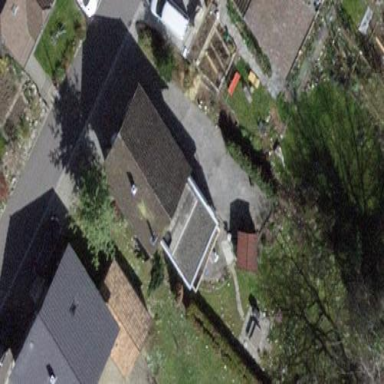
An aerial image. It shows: Detached building.